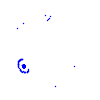
Particle: electron